Question: I can't figure out why it's longer than text on the left side. Same for the rest of the menu items.
This is what my overline looks like.

<URL>
Here's the HTML of the list:
'''
<ul class="menu">
<li><a href ="index.html">Home</a></li>
<li><a href="#">About stuff</a></li>
</ul>
'''
Here's the corresponding CSS:
'''
ul.menu {
list-style-type: none;
text-align: center;
text-color: 000000;
word-spacing: 0.3em;
letter-spacing: 0.5em;
line-height: 120%;
text-decoration: overline;
text-transform: lowercase;
text-shadow: 0.04em 0.04em #000000;
}
'''
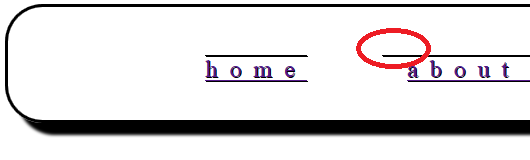
Answer: Remove the 'text-decoration: overline;' from 'ul.menu' and put it in 'li'.
See my snippet:
'''
ul.menu {
list-style-type: none;
text-align: center;
text-color: 000000;
word-spacing: 0.3em;
letter-spacing: 0.5em;
line-height: 120%;
text-transform: lowercase;
text-shadow: 0.04em 0.04em #000000;
}
li {
text-decoration: overline;
display: inline-block;
}
'''
'''
<ul class="menu">
<li><a href ="index.html">Home</a></li>
<li><a href="#">About stuff</a></li>
</ul>
'''